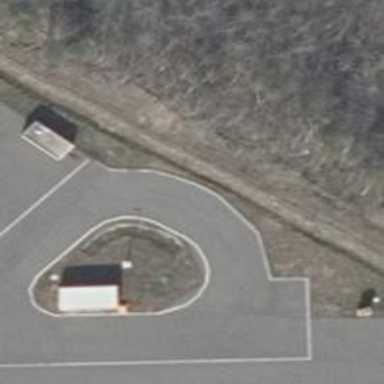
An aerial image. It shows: Asphalt service road.